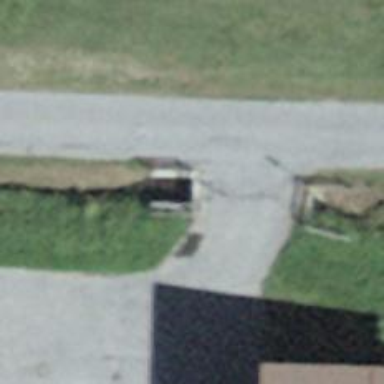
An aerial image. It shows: Culvert tunnel.